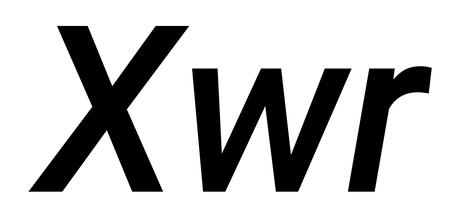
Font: Roboto-Italic_Medium_Italic